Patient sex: F
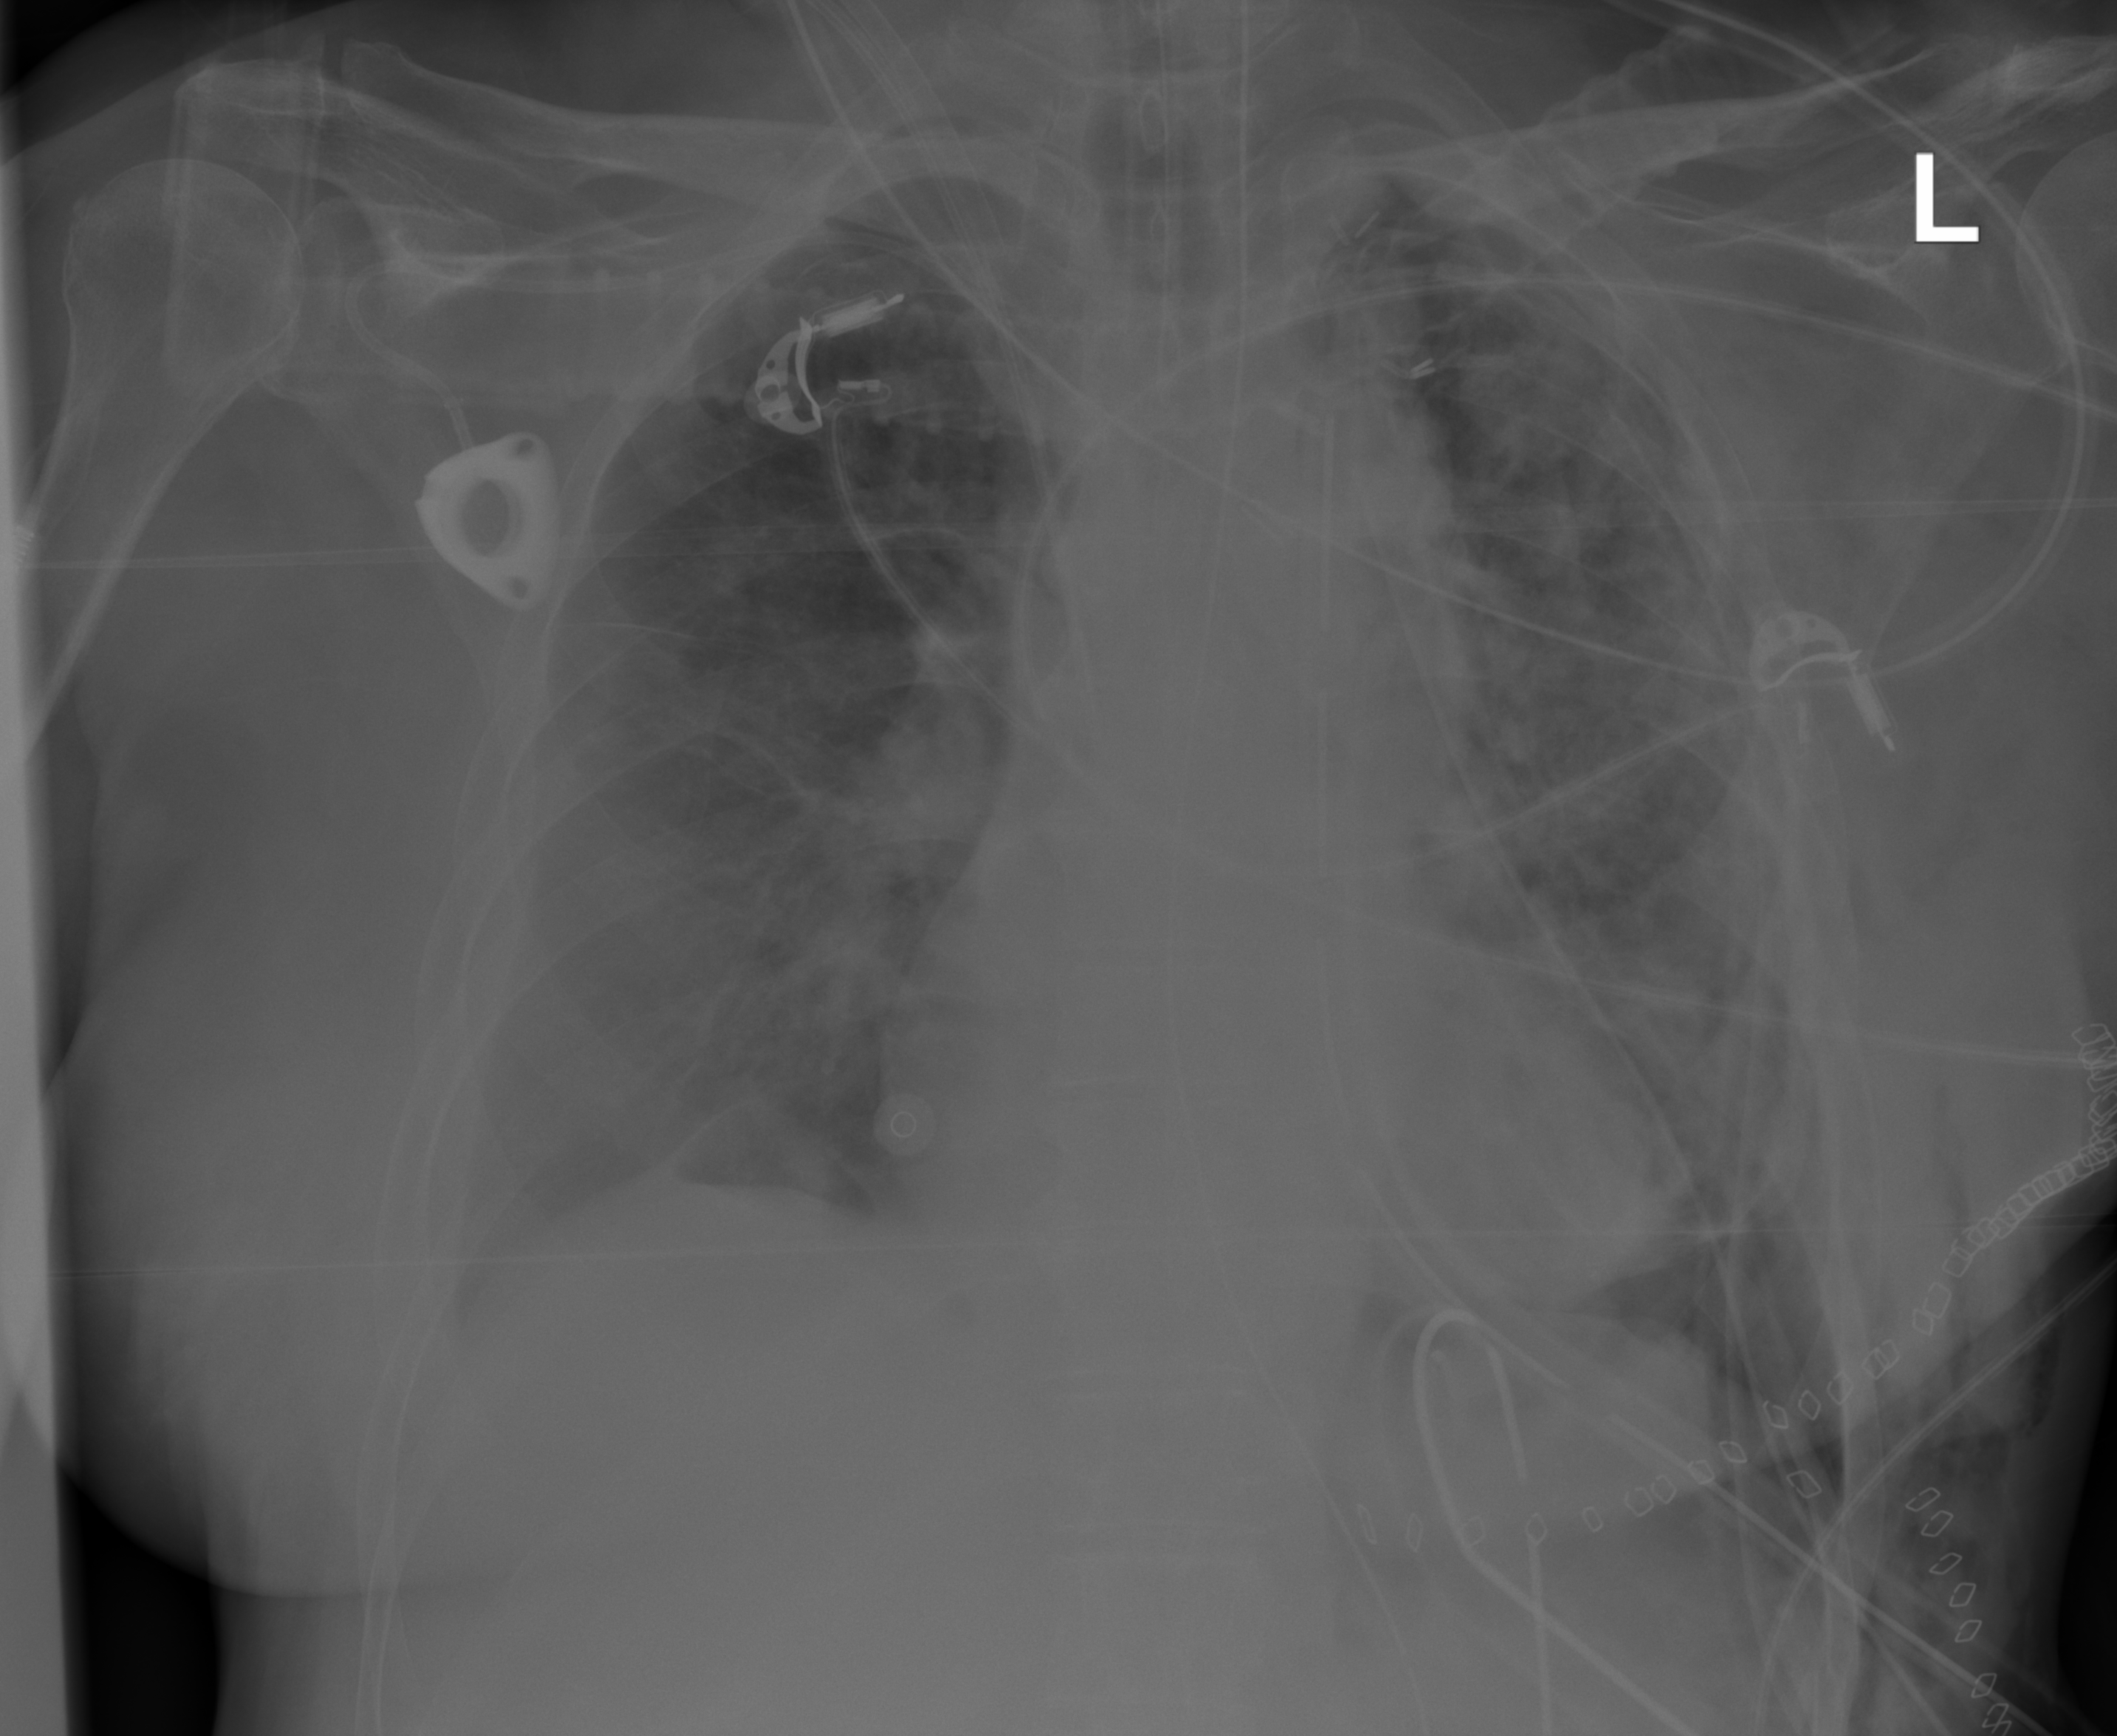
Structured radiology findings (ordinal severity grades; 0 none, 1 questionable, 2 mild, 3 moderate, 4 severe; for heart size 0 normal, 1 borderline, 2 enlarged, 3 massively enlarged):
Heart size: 0
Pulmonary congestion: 0
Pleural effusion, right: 0
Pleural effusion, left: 0
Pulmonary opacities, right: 0
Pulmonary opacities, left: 2
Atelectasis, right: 0
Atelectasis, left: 0